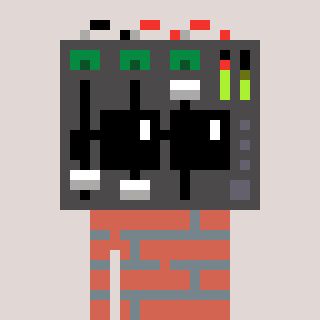
a pixel art character with square black sunglasses, a mixer-shaped head and a peachy-colored body on a warm background